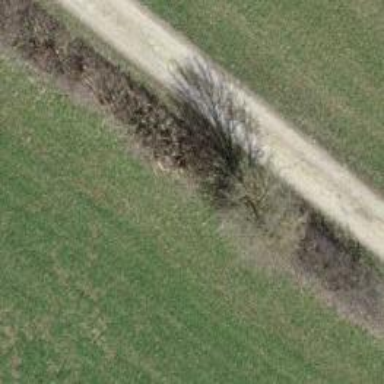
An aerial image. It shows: Hedge barrier.